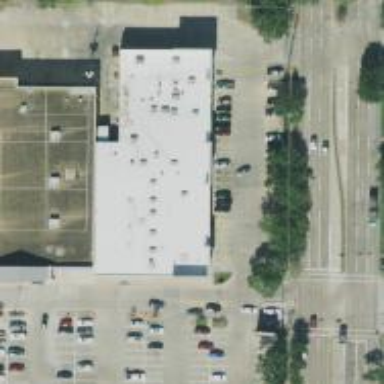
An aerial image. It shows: Parking space.